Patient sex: M
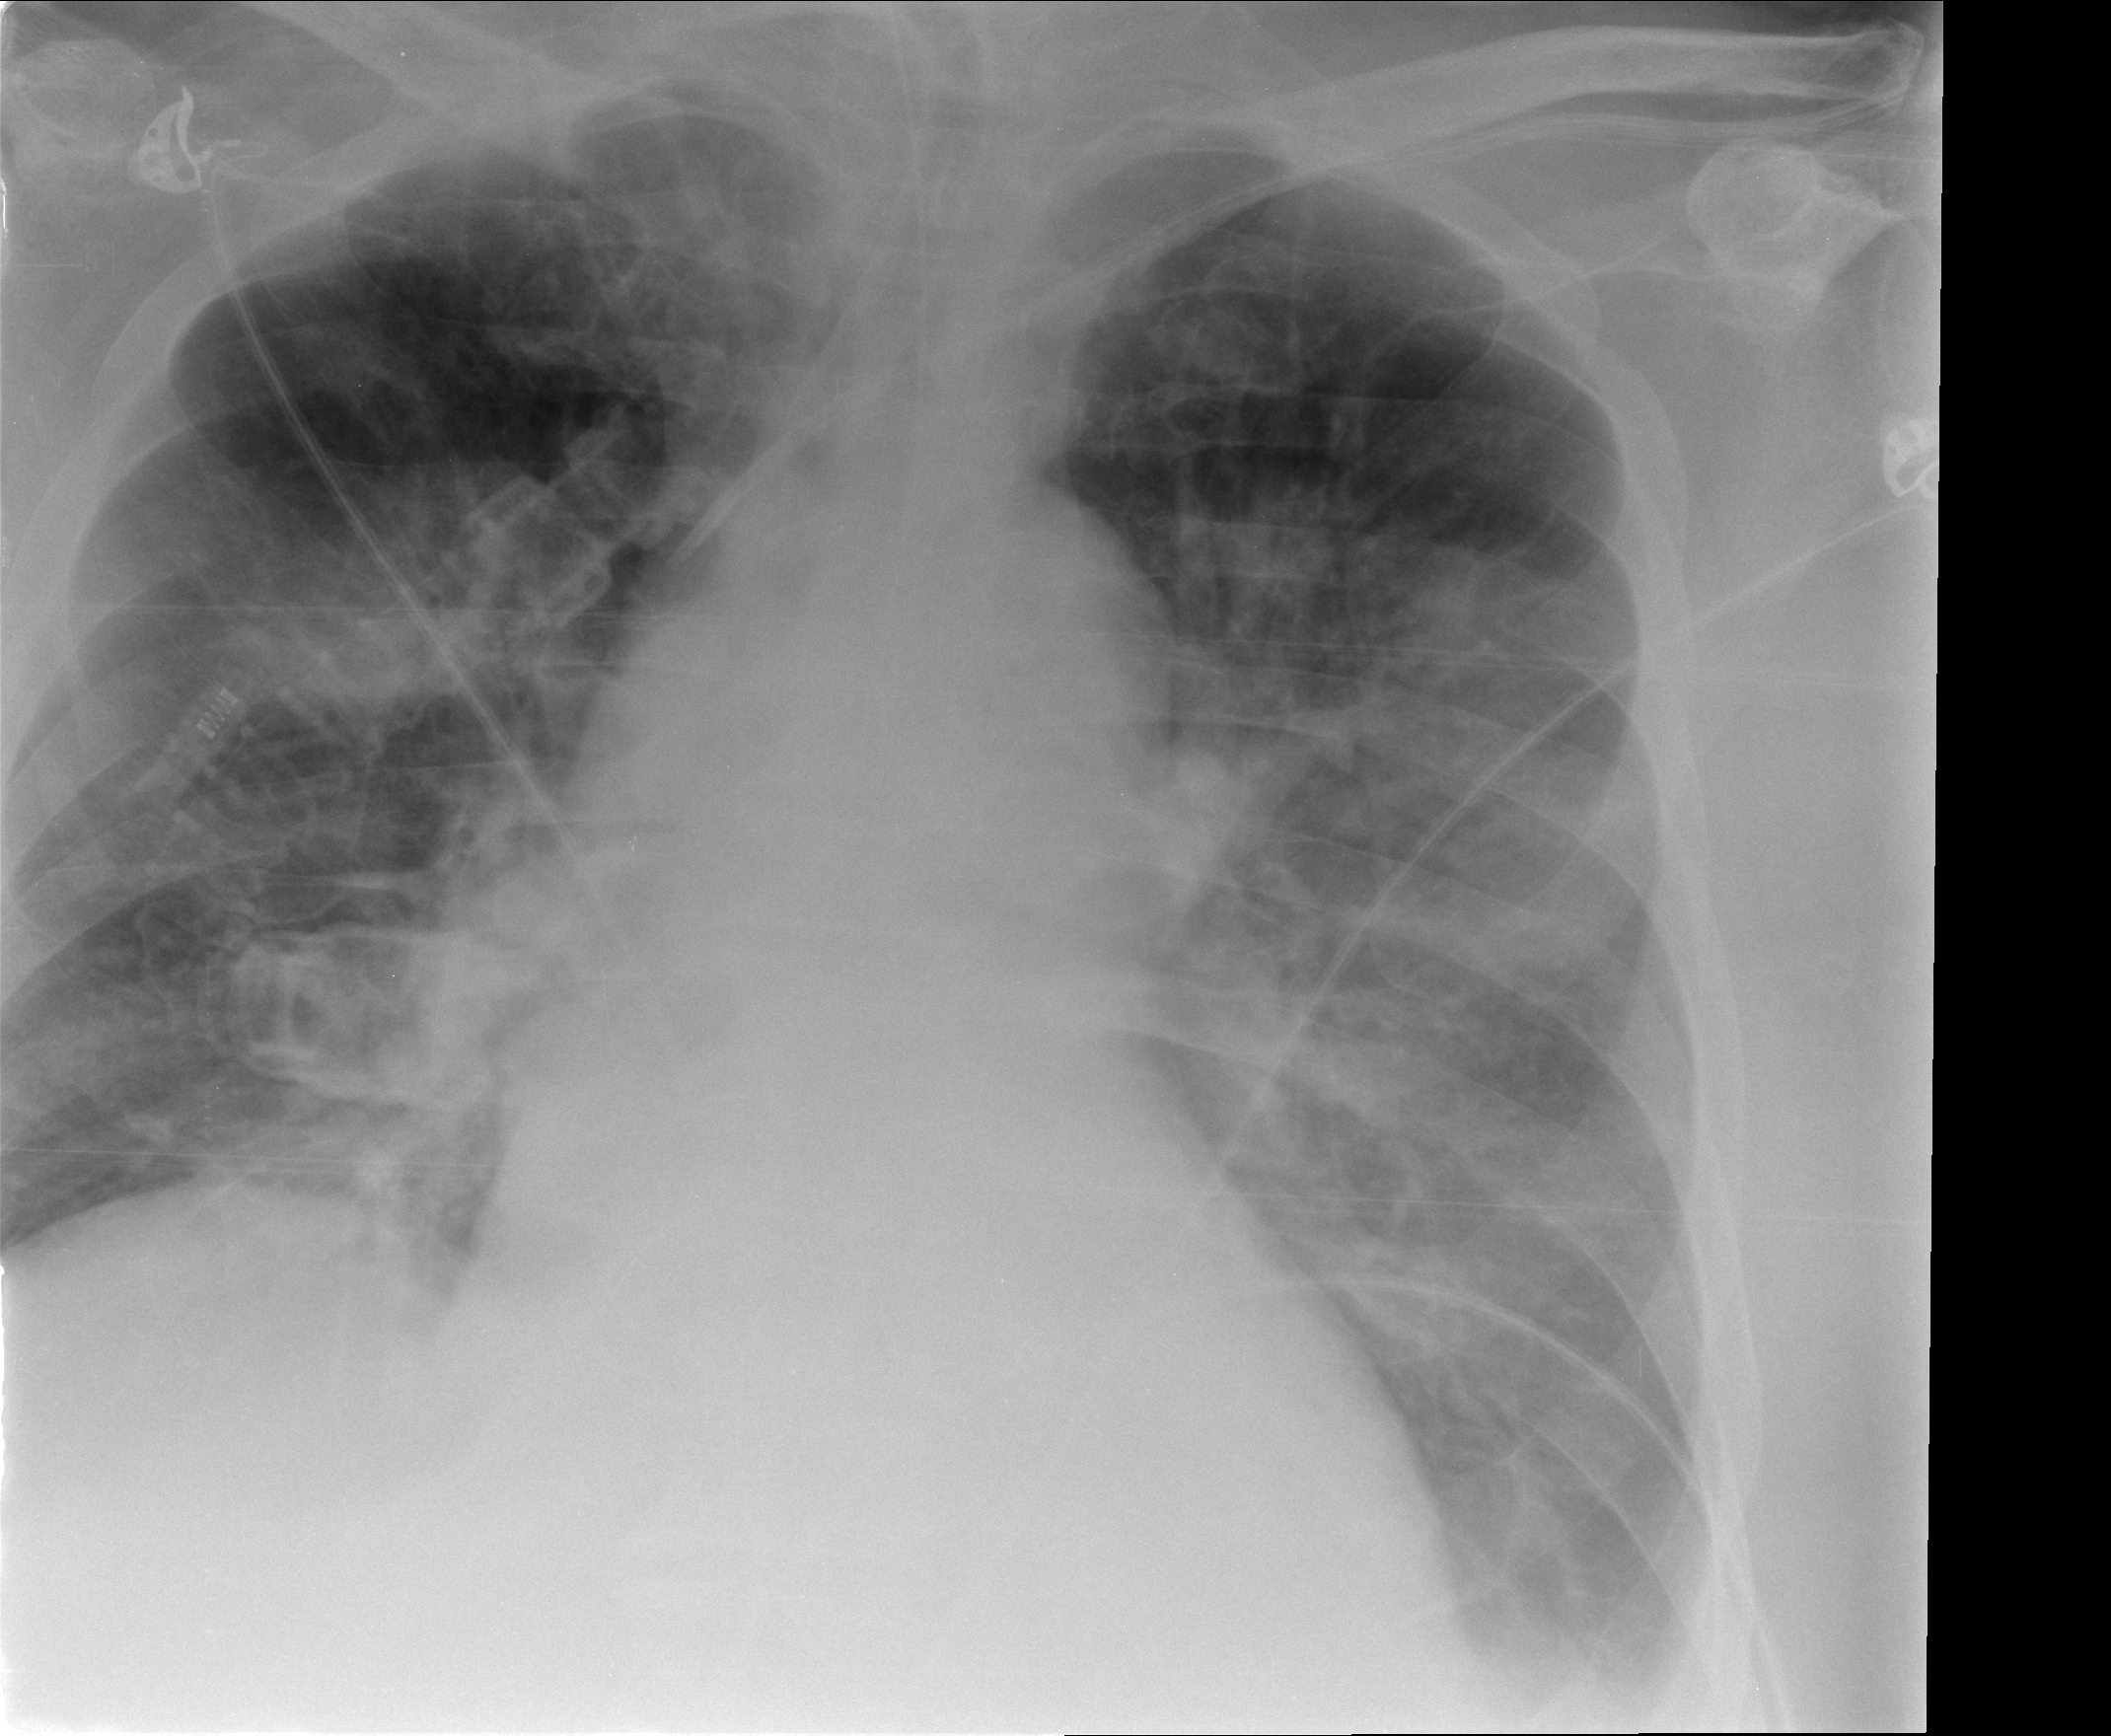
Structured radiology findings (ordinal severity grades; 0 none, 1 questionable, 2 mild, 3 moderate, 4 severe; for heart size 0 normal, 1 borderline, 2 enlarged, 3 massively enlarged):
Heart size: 2
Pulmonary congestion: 2
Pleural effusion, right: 1
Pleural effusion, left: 2
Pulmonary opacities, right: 2
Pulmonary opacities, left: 3
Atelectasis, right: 2
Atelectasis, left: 2